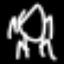
Label: frog